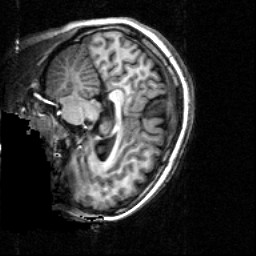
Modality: T1w
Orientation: sagittal
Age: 25
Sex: female